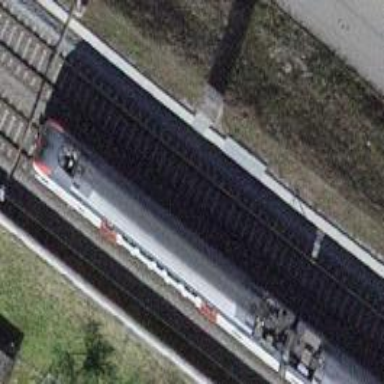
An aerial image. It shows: Single railway track with electrified contact line.